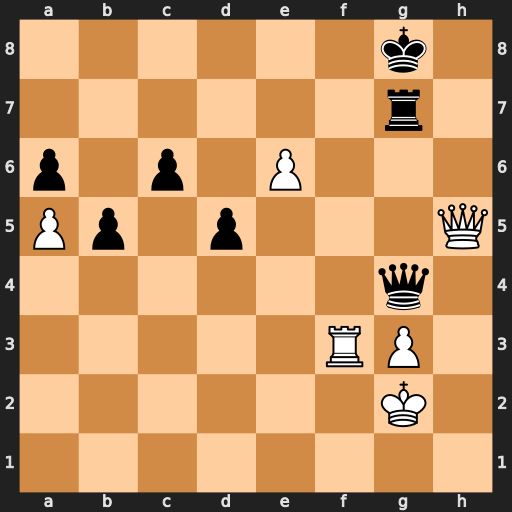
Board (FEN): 6k1/6r1/p1p1P3/Pp1p3Q/6q1/5RP1/6K1/8
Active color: w
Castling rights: -
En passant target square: -
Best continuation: Qxg4 Rxg4 e7 Re4 Rf8+